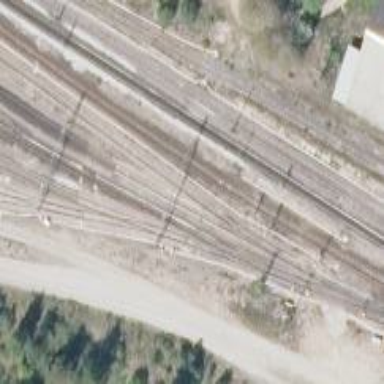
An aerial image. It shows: Railway signal.